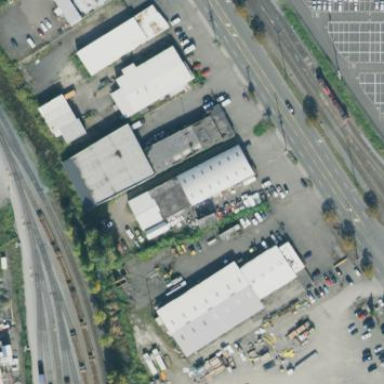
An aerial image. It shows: Industrial building.